Question: What is the proper way to accomplish the right position of the font for sorting even the words of the column title becomes more than two. Here is the sample of my table:

HTML:
'''
<thead>
<tr>
<th class="sortable">
<div>
<span>Name</span>
<span class="icons unsorted"></span>
</div>
</th>
<th cliass="sortable">
<dv>
<span>Testifying Experience</span>
<span class="icons unsorted"></span>
</div>
</th>
</tr>
</thead>
'''
CSS:
'''
thead th {
font-size: 13px;
background: #1797C0;
padding: 3px 0;
vertical-align: middle;
}
thead th div {
display: inline-block;
}
'''
Before, I'm just using span without putting them inside the div and by setting the 'th' to 'relative' position and the 'span' for unsorted icon to 'absolute', however it only works for one word and does not for more than one word.
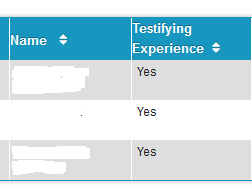
Answer: I figured it out. Instead of using 'span' and add the class for font icon: '<span class="icons unsorted"></span>', I used 'background-image' and 'background-position: center right 8px' which won't affect the font icon positioning whenever you have more than one word column title.
See my <URL>.